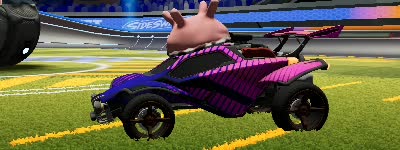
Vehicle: octane